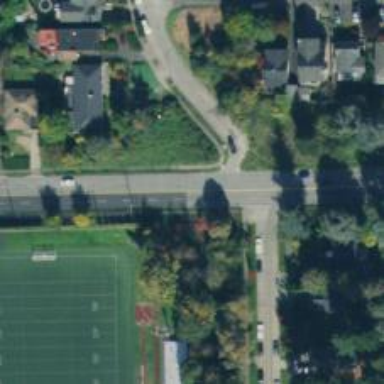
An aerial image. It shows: Secondary road with asphalt surface and separate sidewalk.